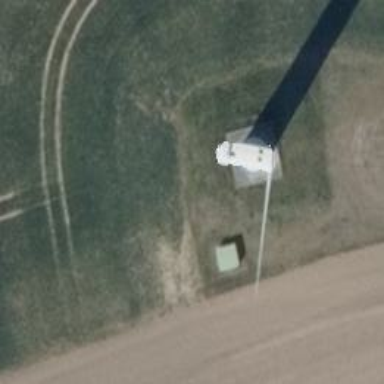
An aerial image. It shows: Wind generator in the form of horizontal axis wind turbine.